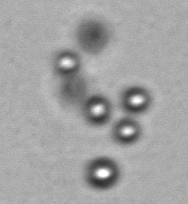
Label: Phaeocystis